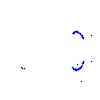
Particle: proton